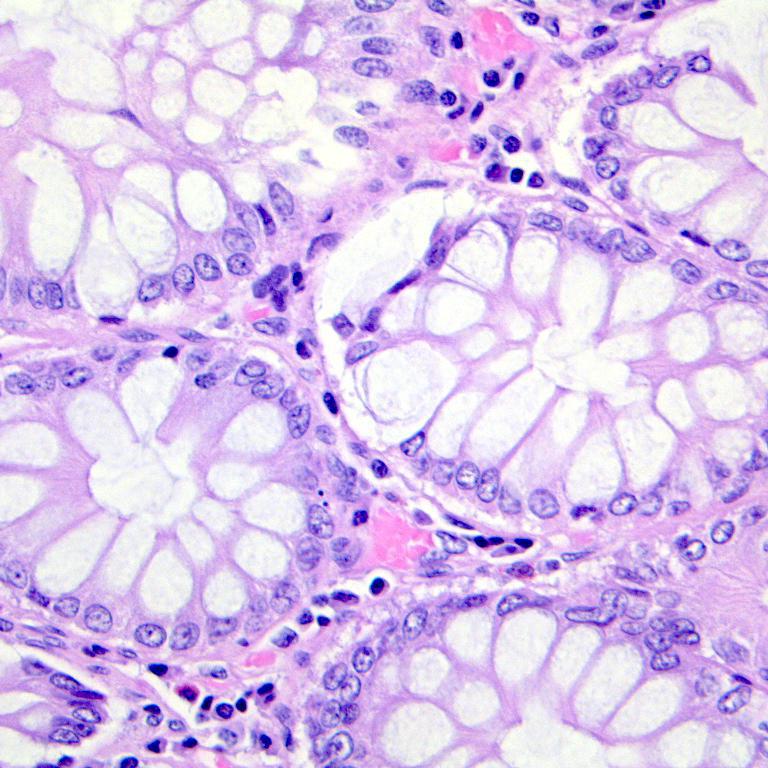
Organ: colon
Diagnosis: benign